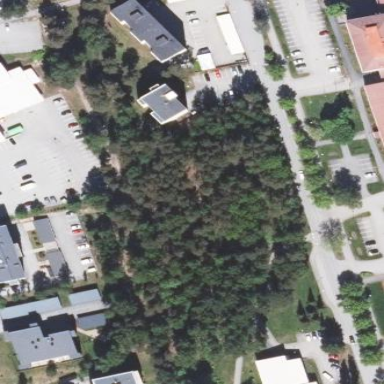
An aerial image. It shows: Park with variety of mixed leaves.